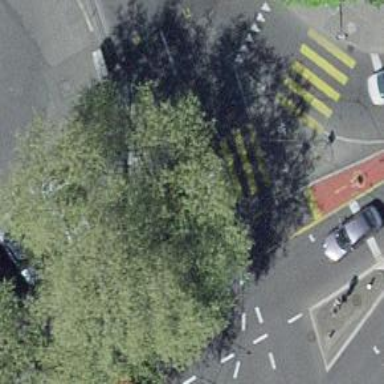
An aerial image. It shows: Road crossing with traffic signals.